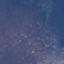
Land use / land cover class: HerbaceousVegetation